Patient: sex M, age 68
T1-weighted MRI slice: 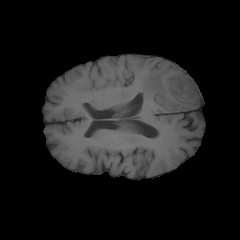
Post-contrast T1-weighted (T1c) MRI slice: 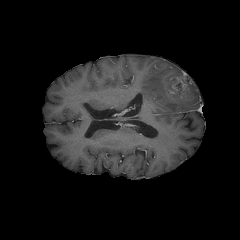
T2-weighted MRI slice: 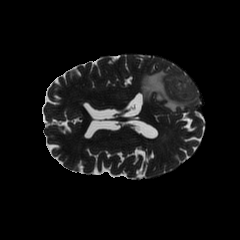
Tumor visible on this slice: yes
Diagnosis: Glioblastoma, IDH-wildtype
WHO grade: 4